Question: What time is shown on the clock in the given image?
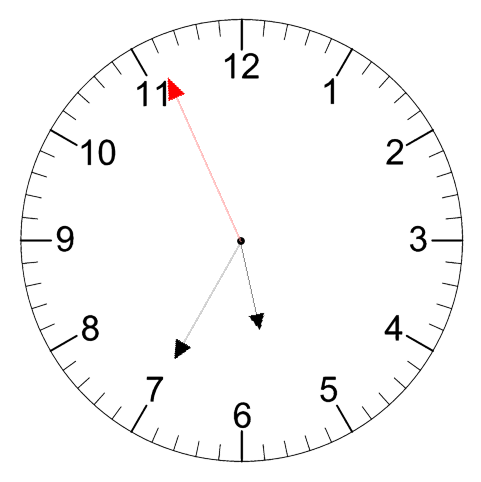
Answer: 05:34:56